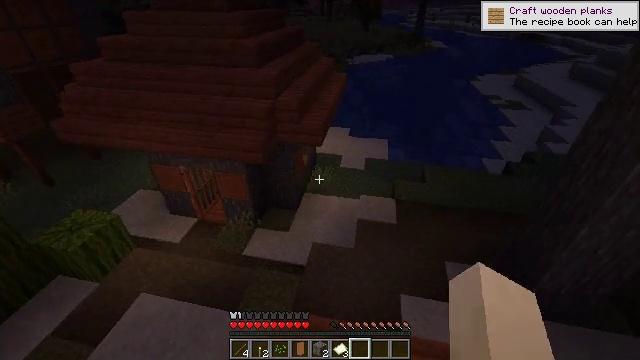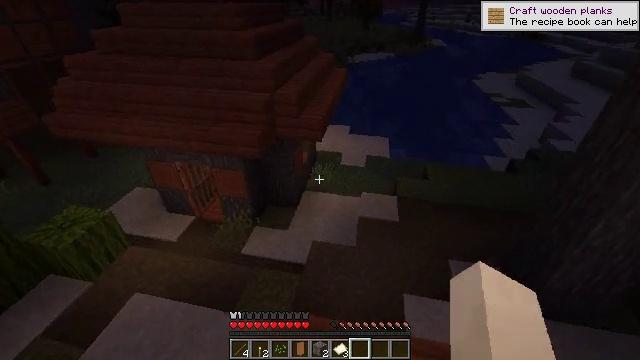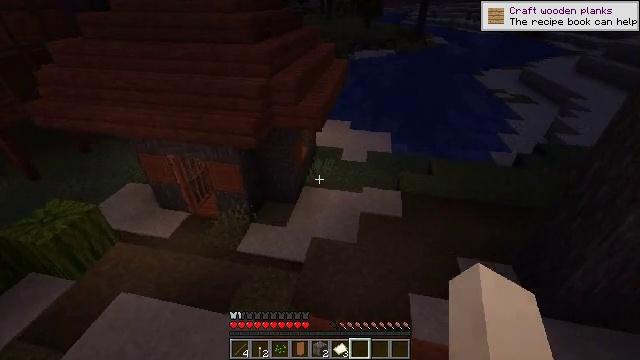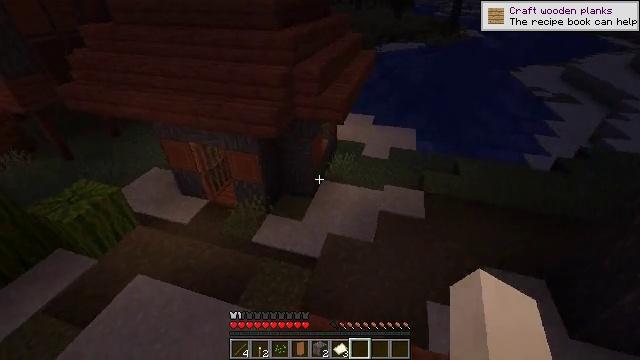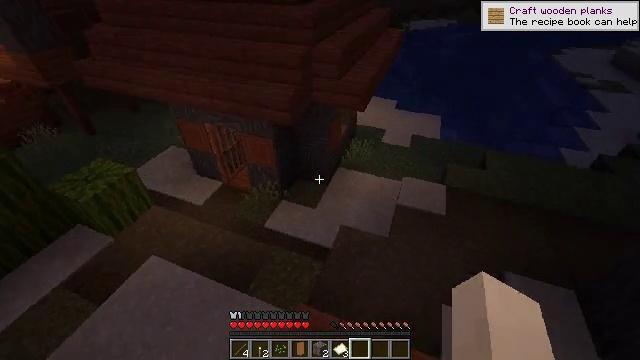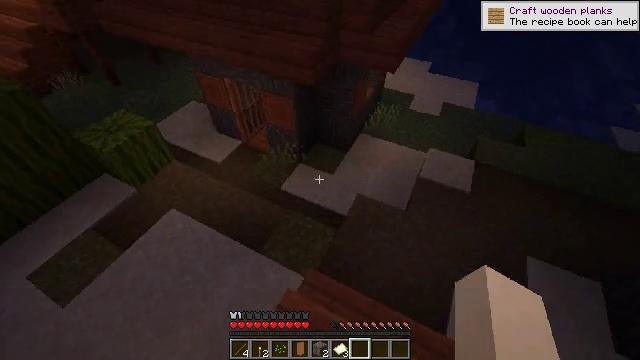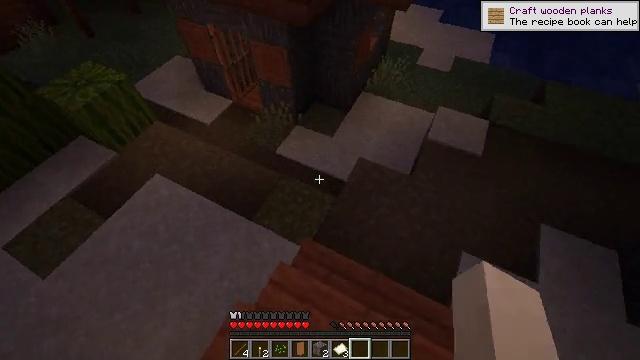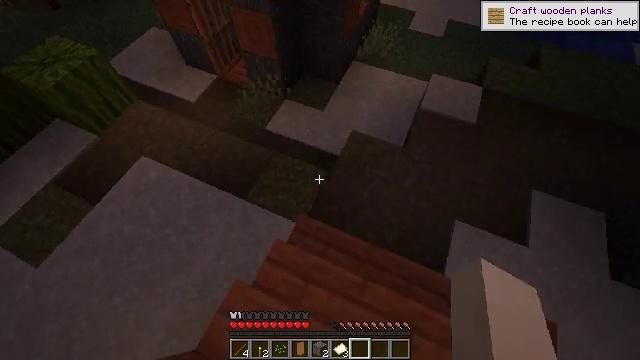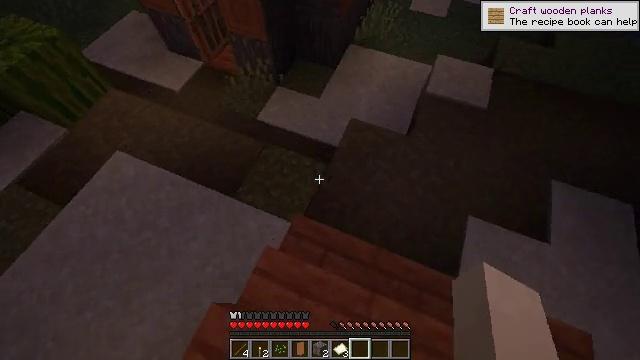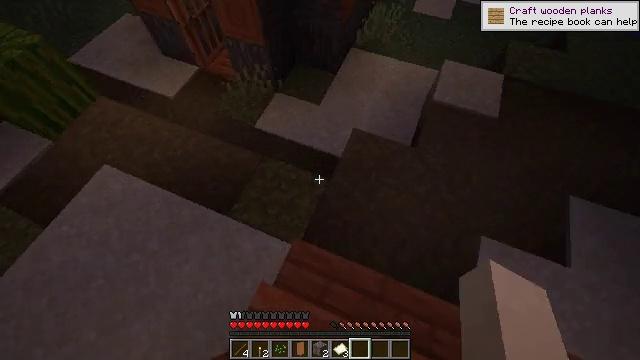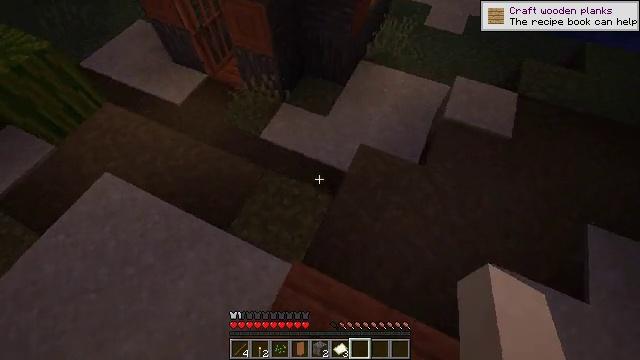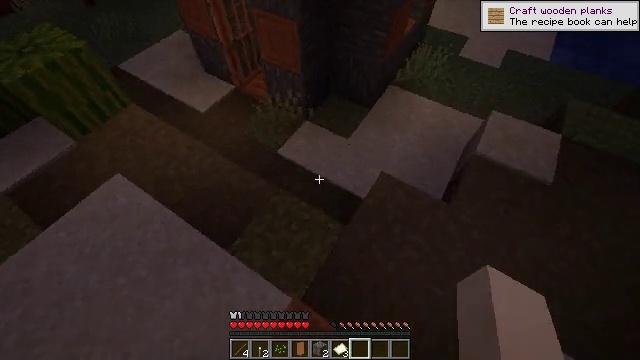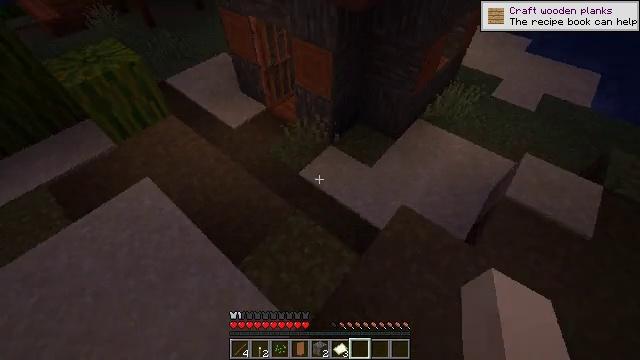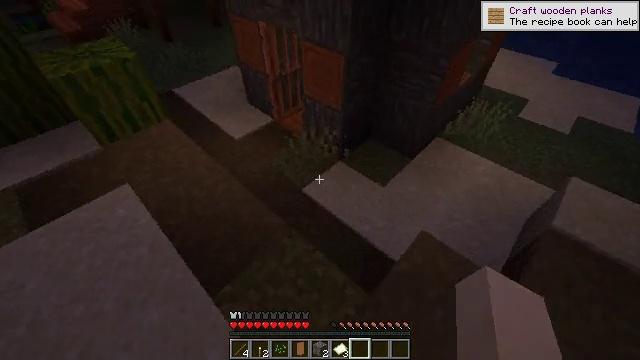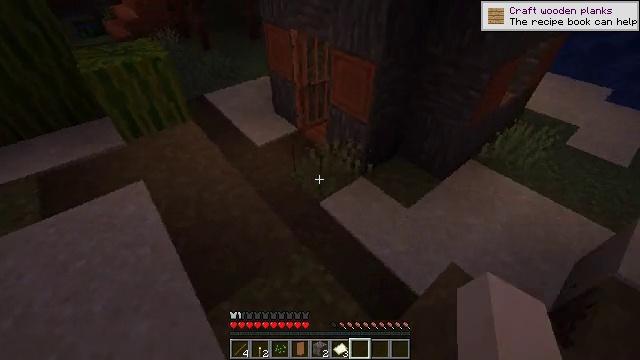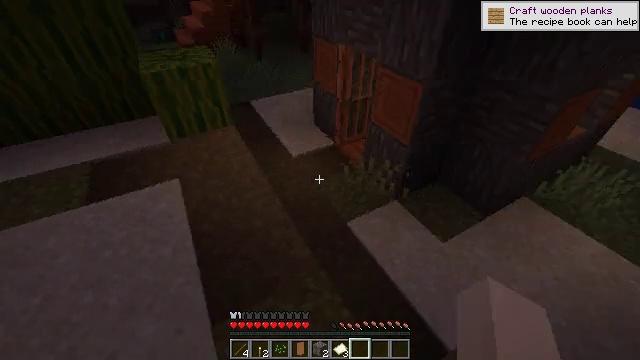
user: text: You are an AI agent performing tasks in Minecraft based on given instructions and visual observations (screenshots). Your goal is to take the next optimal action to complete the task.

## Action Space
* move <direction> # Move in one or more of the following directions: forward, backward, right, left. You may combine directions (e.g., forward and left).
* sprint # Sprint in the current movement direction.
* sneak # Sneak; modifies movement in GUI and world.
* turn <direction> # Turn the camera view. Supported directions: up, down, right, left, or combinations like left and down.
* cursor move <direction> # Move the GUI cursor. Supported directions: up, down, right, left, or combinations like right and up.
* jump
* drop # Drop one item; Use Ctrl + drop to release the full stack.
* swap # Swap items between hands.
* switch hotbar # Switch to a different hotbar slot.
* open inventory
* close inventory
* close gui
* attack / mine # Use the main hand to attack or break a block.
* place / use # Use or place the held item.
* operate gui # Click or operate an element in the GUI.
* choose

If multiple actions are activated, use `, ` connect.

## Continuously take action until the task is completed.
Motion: motion action
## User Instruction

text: Mine the orange bed.
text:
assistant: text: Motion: move forward
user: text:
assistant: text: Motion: move forward
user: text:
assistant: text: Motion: move forward, turn left and down
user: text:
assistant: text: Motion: move forward, turn left and down
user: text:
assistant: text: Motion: move forward, turn left and down
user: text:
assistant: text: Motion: move forward, turn down
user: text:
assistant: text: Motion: move forward, turn right and down
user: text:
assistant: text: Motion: move forward, turn right and down
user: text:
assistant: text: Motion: move forward
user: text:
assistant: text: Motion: move forward, turn left and up
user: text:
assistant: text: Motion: move forward, turn left and up
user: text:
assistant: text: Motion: move forward, turn left and up
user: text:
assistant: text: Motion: move forward, turn left and up
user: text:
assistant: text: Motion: move forward, turn left and up
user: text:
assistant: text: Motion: move forward, turn left and up
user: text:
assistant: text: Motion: move forward, turn left and up
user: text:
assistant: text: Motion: move forward, turn left and up
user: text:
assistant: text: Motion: move forward, turn left and up
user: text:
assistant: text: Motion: move forward, turn up
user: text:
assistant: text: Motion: move forward, turn right and up
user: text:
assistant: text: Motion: move forward, turn right
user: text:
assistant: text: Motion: move forward, turn right
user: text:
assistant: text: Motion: move forward, turn right and down
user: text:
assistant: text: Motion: move forward, turn right
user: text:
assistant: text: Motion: move forward, turn right and down
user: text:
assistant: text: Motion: move forward, turn right and down
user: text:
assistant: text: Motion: move forward
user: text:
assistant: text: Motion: move forward, turn right
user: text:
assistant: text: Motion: move forward, turn right
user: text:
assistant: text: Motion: move forward, turn right